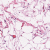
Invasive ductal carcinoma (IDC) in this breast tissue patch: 0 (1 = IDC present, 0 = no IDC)